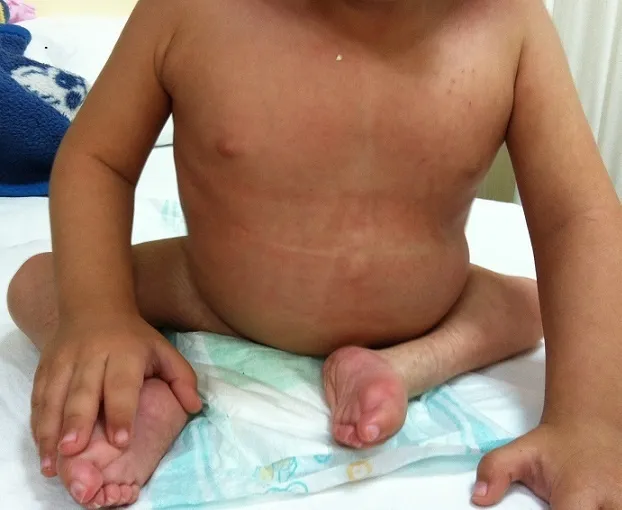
Patient sitting on a functional position.
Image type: medical_photograph (skin_photograph)